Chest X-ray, PA view. Patient: 55 years old, sex M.
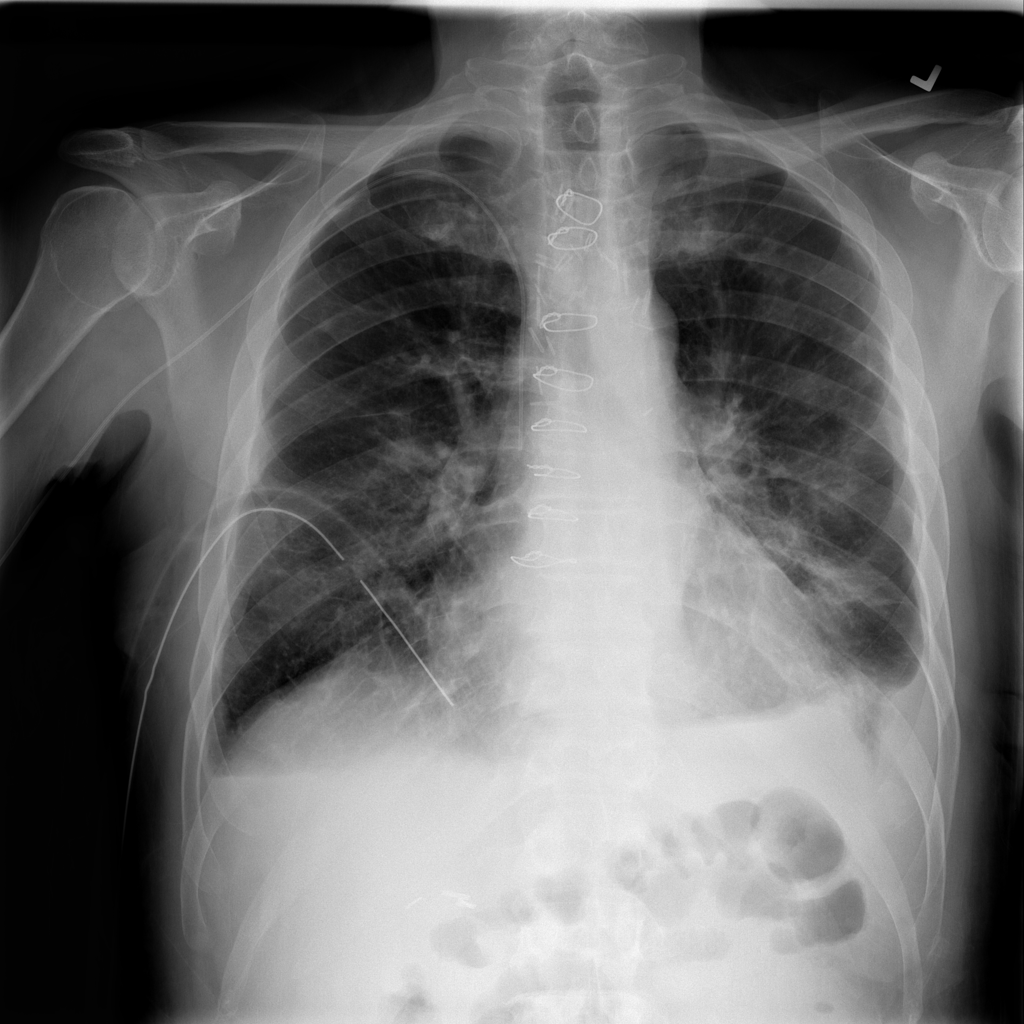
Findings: No Finding